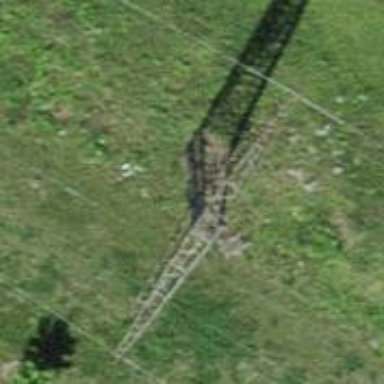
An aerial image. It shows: Lattice structure tower.